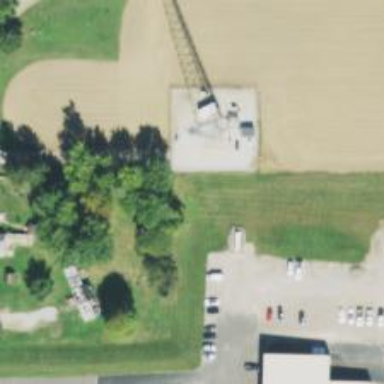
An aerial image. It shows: Mast structure.